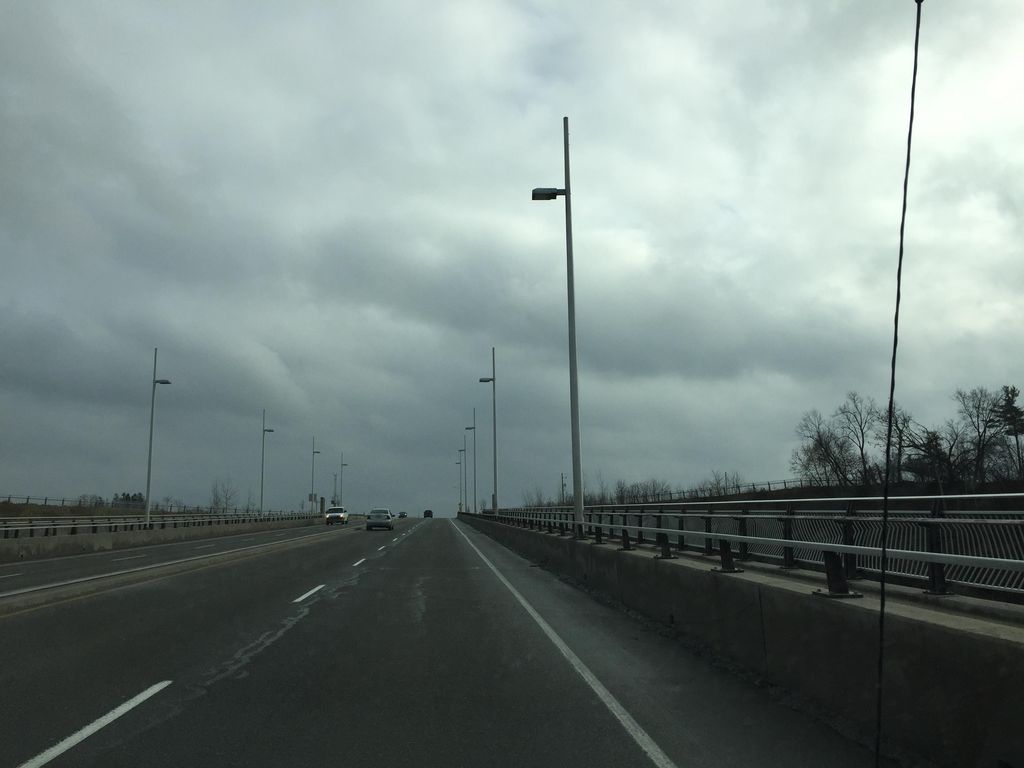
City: kitchener-waterloo